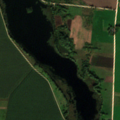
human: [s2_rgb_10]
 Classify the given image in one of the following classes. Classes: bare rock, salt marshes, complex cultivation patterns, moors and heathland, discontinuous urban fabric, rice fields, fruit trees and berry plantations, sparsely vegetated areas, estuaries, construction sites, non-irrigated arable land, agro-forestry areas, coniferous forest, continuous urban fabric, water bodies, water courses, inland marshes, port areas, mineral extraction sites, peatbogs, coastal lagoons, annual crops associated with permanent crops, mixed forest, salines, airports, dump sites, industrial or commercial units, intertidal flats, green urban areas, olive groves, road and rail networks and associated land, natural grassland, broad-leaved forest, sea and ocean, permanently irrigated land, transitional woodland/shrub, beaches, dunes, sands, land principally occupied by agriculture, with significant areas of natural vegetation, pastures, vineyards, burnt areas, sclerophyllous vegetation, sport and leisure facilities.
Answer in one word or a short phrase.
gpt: non-irrigated arable land, pastures, complex cultivation patterns, water bodies